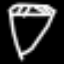
Label: diamond